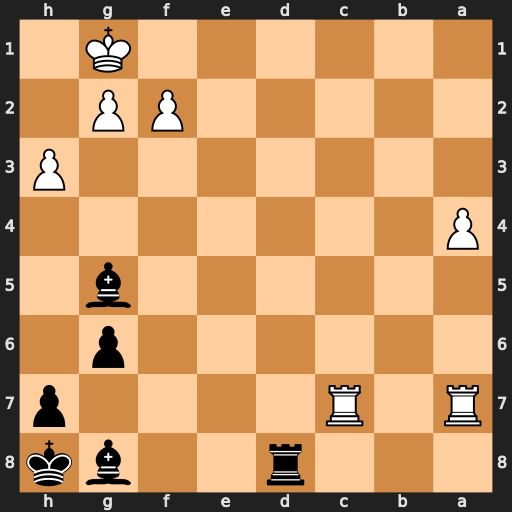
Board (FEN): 3r2bk/R1R4p/6p1/6b1/P7/7P/5PP1/6K1
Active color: b
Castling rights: -
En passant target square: -
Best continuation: Rd1+ Kh2 Bf4+ g3 Bxc7